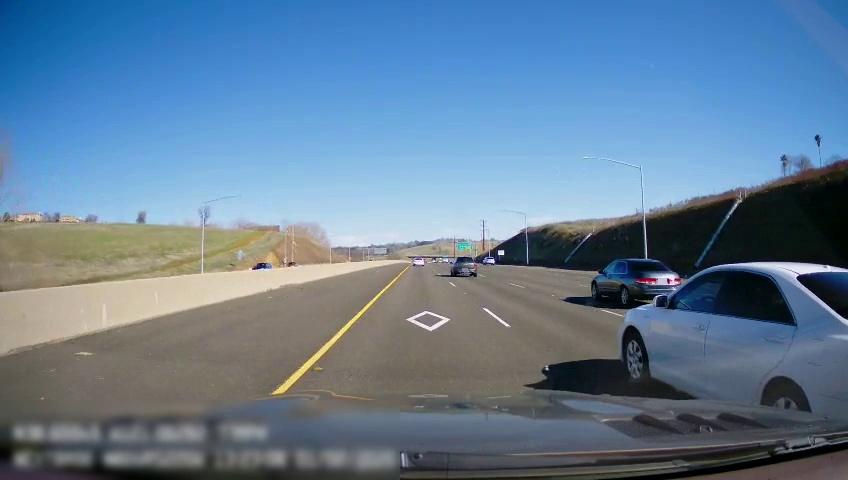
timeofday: Day
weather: Sunny
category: Drivable Space
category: Vehicles | Car
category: Vehicles | Car
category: Vehicles | Car
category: Vehicles | Car
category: Vehicles | SUV
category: Vehicles | SUV
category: Lanes | Current Lane
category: Lanes | Current Lane
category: Lanes | Alternate Lane